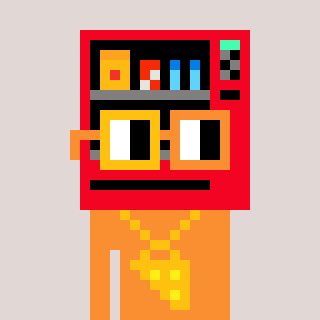
a pixel art character with square yellow and orange glasses, a vending machine-shaped head and a orange-colored body on a warm background